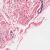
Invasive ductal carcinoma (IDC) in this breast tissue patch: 0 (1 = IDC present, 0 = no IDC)